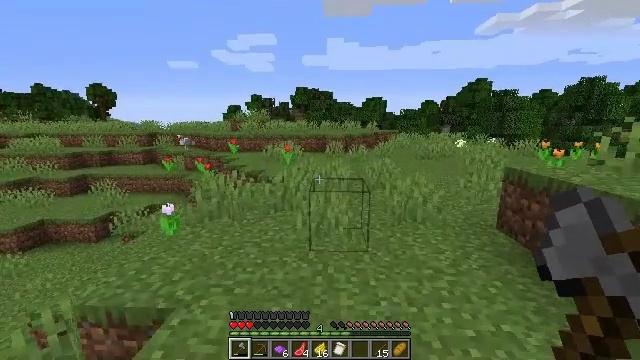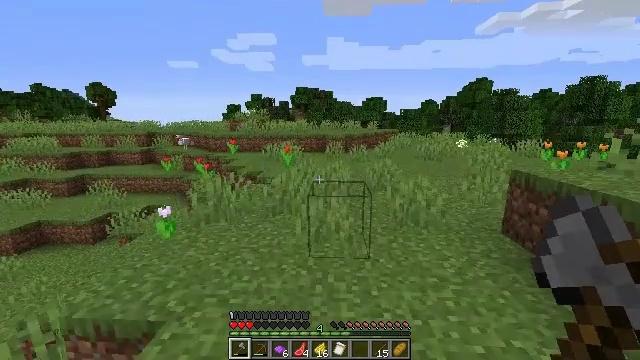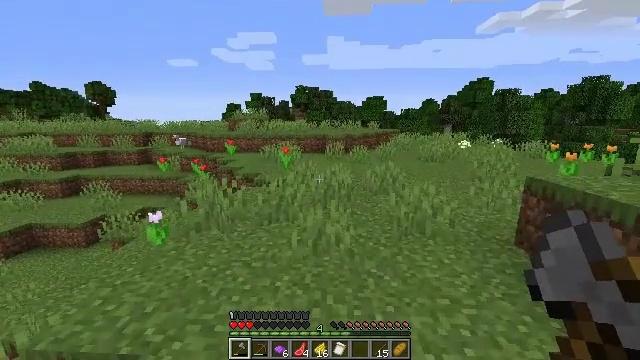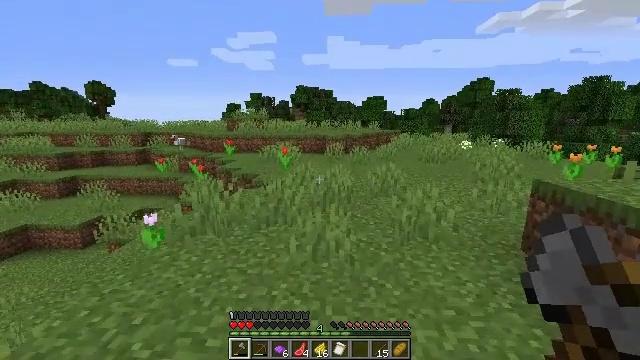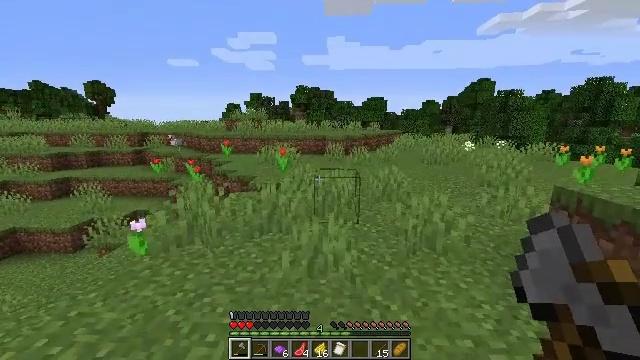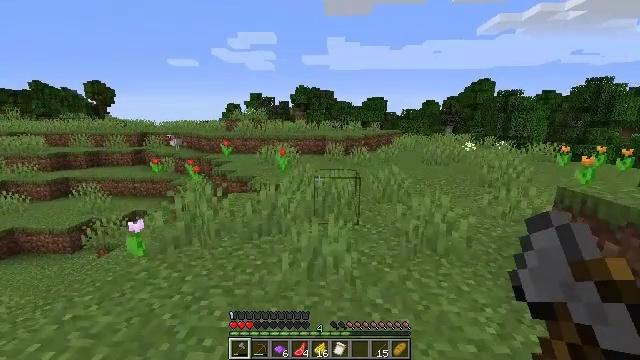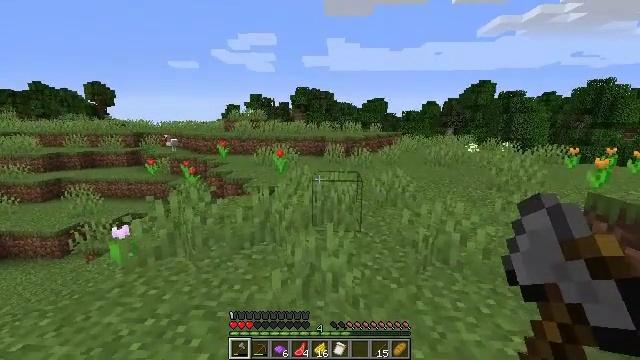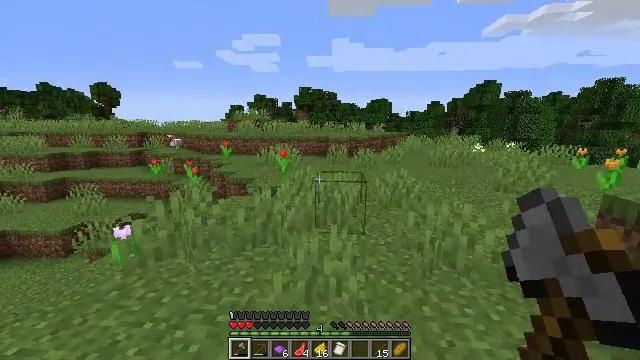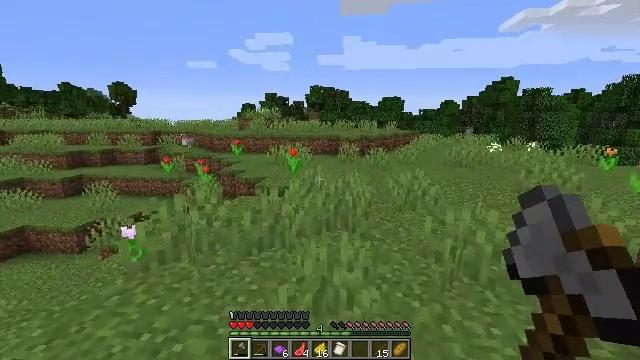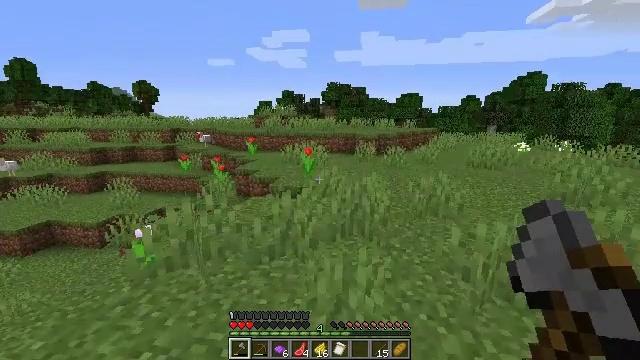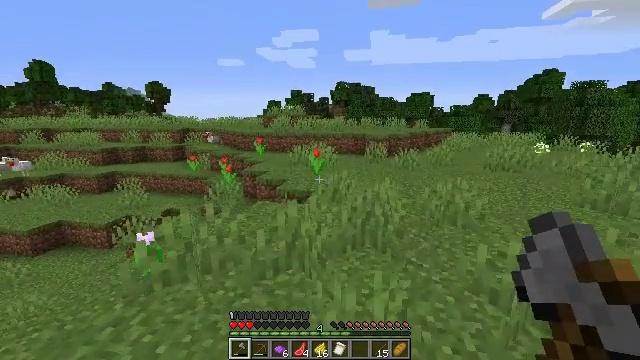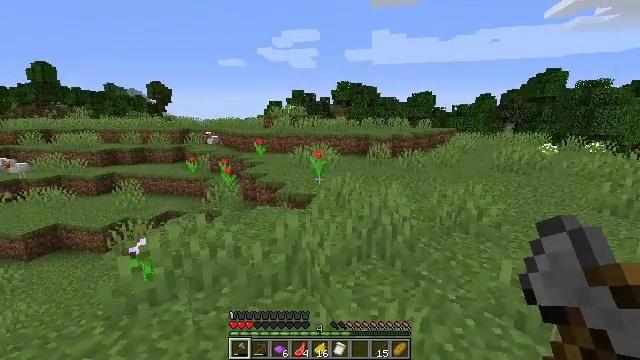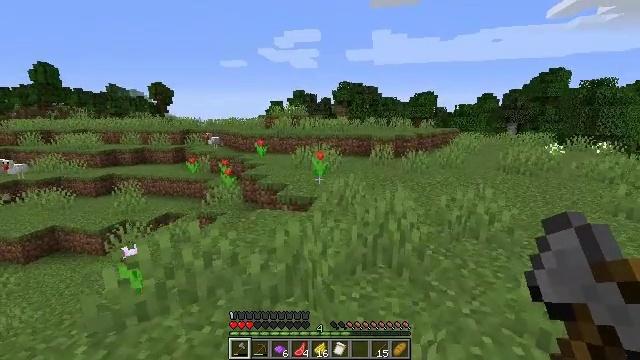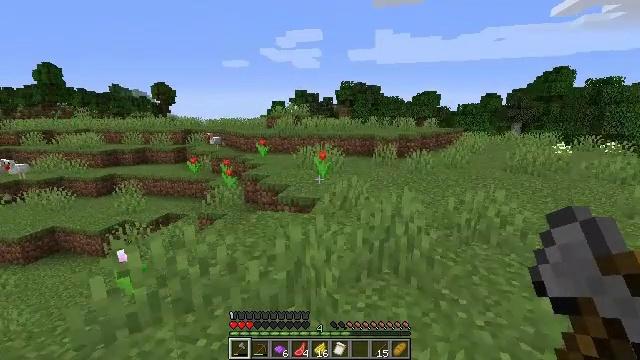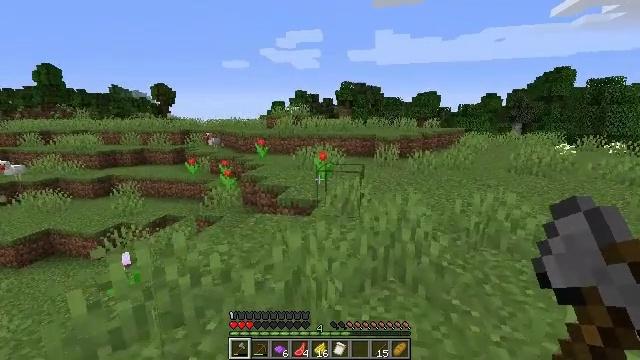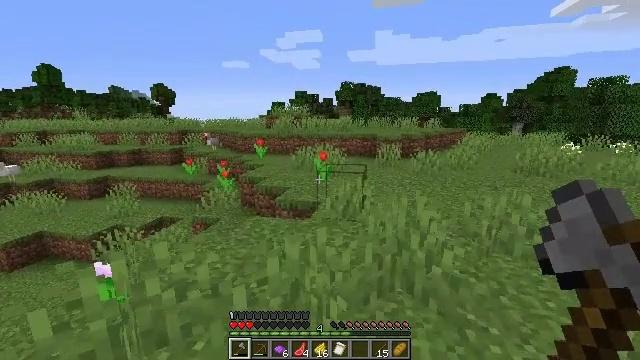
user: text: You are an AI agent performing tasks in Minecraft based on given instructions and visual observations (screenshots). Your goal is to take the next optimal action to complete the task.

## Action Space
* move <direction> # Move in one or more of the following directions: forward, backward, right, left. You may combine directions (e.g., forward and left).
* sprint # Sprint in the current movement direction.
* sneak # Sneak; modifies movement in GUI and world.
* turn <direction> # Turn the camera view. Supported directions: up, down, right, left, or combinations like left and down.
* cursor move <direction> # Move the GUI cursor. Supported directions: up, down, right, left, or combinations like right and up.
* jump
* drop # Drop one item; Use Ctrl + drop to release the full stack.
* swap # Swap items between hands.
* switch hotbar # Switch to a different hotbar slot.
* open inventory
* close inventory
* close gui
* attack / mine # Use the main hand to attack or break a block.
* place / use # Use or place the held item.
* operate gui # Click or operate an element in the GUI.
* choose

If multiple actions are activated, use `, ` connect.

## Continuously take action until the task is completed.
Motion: motion action
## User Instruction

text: Mine the red tulip flower.
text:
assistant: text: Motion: move forward
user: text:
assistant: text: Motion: move forward
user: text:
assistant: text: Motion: move forward
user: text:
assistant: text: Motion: move forward
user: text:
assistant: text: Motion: move forward
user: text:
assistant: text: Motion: move forward
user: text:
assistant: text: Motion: move forward
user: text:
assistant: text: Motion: move forward, turn left
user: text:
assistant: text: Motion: move forward, turn left
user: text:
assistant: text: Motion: move forward, turn left
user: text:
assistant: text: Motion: move forward
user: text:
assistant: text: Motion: move forward
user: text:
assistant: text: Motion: move forward
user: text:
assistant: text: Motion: move forward
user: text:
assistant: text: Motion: move forward
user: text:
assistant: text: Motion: move forward
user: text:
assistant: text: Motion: move forward
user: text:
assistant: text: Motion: move forward
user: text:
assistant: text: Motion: move forward, turn right
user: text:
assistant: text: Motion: move forward
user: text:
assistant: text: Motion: move forward
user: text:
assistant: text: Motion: move forward
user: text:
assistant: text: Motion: move forward
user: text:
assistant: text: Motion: move forward
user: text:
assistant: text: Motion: move forward, turn down
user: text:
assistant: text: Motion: move forward
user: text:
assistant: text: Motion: move forward
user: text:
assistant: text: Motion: move forward, turn left and down
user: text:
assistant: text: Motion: move forward, turn down
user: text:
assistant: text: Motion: move forward, turn down